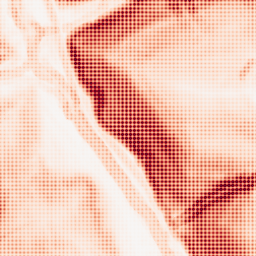
Category: morphological
Decomposition family: morphological_gradient
Decomposition parameters: size: 5
shape: disk
Upsampling method: sinc_blackman
Upsampling parameters: scale: 4
kernel_size: 4
Upsampling scale: 4